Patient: sex F, age 44
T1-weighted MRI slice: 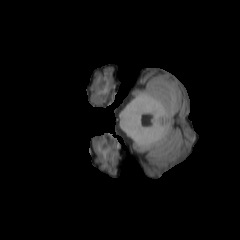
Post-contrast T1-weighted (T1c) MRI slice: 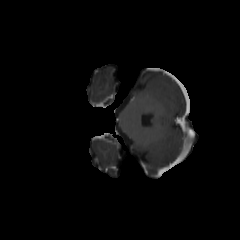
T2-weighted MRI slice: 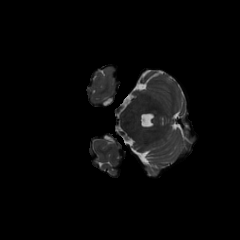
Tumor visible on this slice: no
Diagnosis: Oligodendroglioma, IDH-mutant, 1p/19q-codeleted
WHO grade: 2